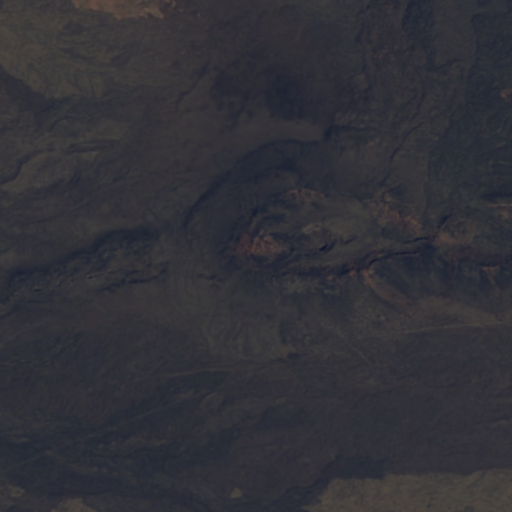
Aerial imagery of mountain in Hawaii named Pu‘ukulua containing only unknown